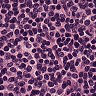
Metastatic tissue present: no